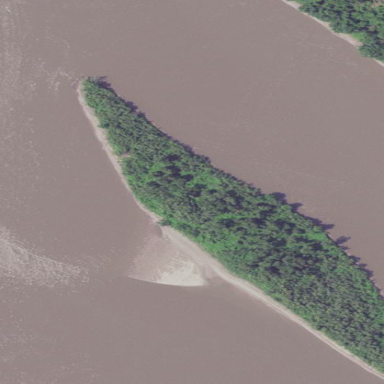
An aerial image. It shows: Islet.